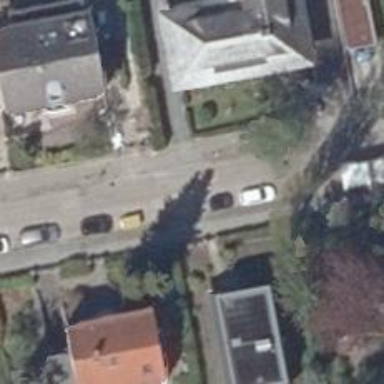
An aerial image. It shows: Residential road with asphalt surface and sidewalks on both sides.